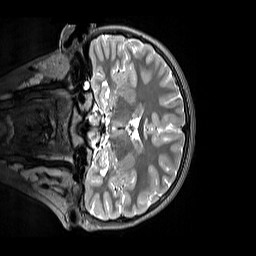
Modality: T2w
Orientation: coronal
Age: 13
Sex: female
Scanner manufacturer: siemens
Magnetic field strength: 3 T
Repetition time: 3.2 s
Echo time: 0.408 s